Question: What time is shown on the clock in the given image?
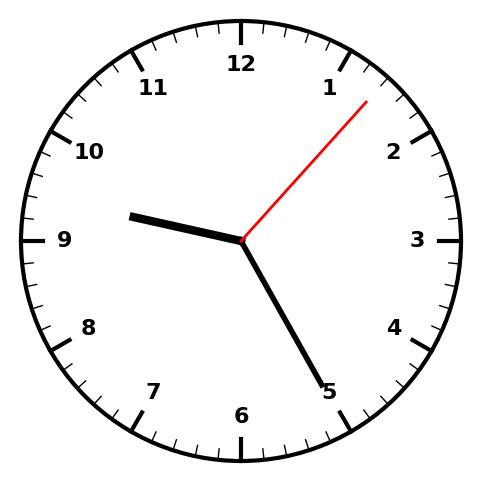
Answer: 09:25:07